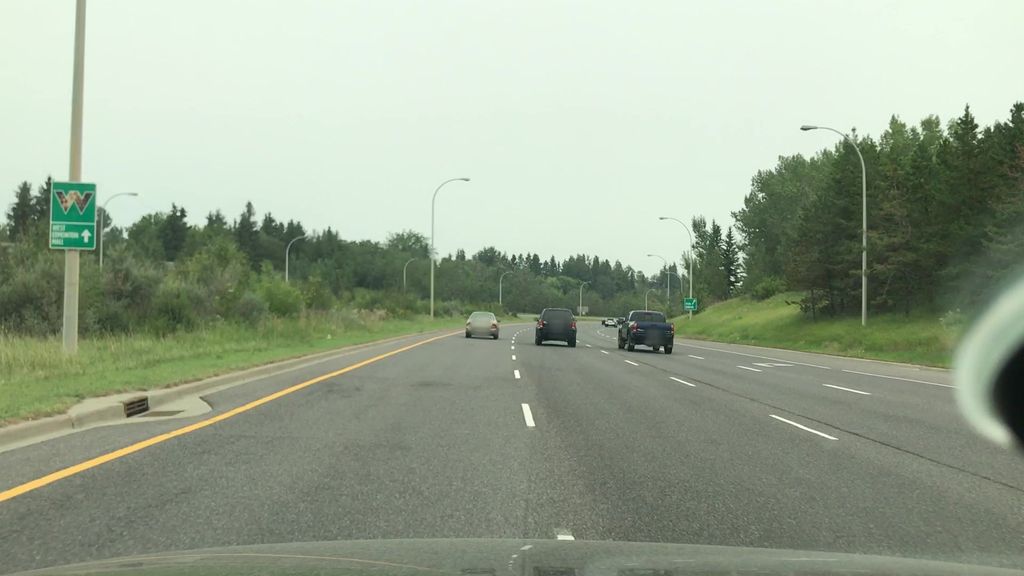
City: edmonton